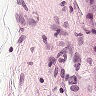
Metastatic tissue present: no